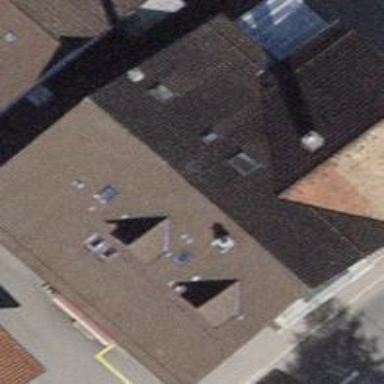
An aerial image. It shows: Restaurant.